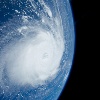
Label: cloud